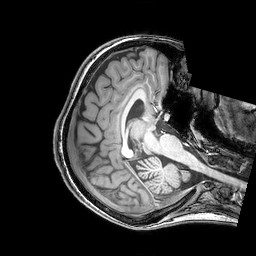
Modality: T1w
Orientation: axial
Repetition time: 0.00828 s
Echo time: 0.00388 s